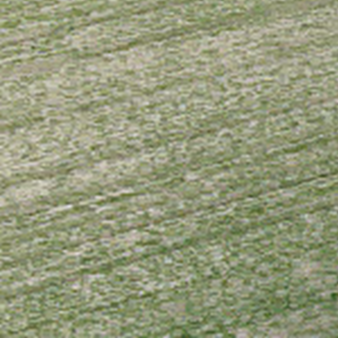
Label: other